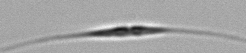
Label: Cylindrotheca